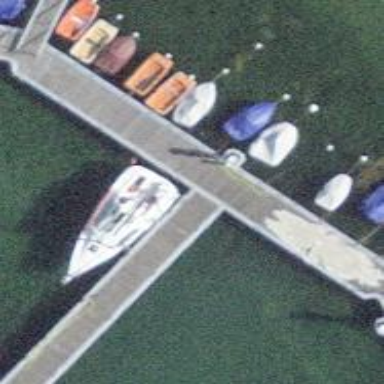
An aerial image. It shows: Man-made pier.